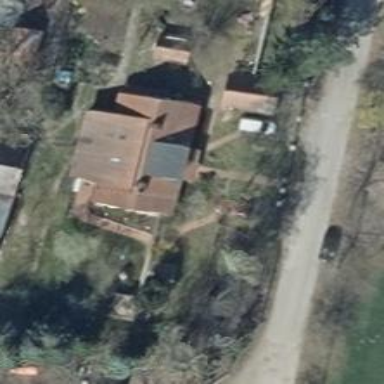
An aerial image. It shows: Driveway.